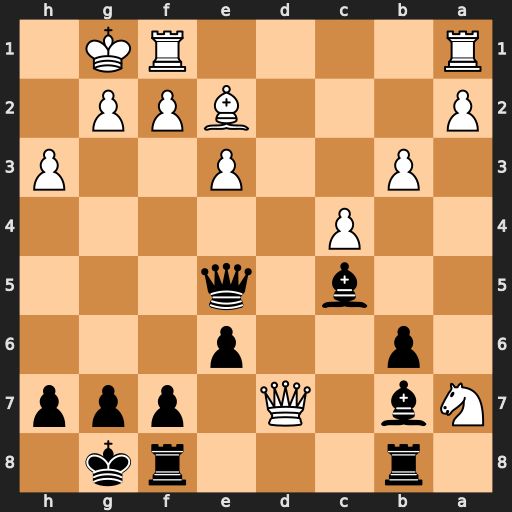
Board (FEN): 1r3rk1/Nb1Q1ppp/1p2p3/2b1q3/2P5/1P2P2P/P3BPP1/R4RK1
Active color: b
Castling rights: -
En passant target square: -
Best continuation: Bd6 Qxd6 Qxd6